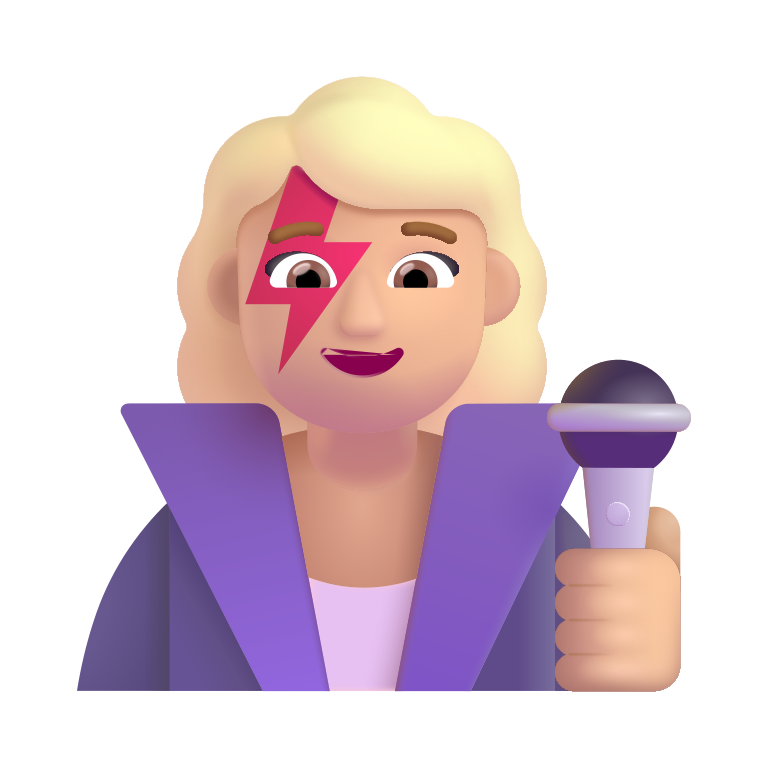
woman singer color  light